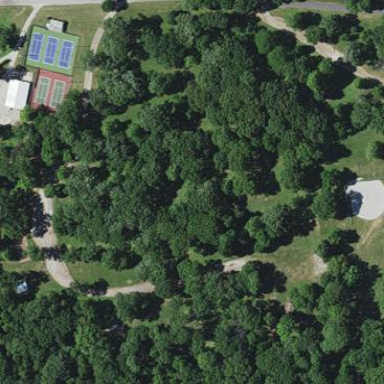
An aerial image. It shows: Park.